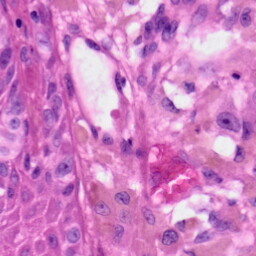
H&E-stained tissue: Skin